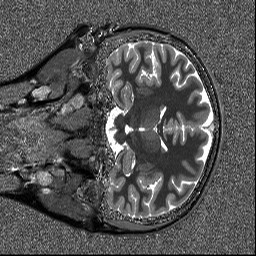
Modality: T1map
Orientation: coronal
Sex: female